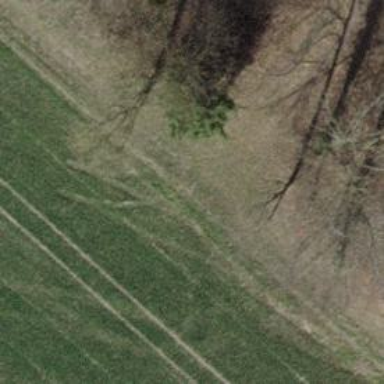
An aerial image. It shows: Pipeline marker.